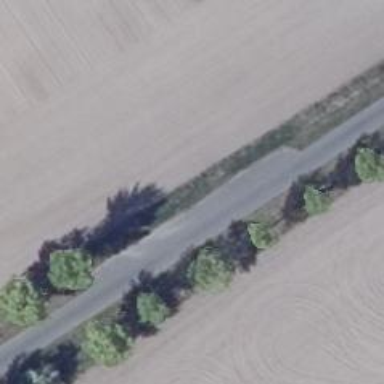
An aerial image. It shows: Passing place on the road.